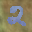
Label: 2